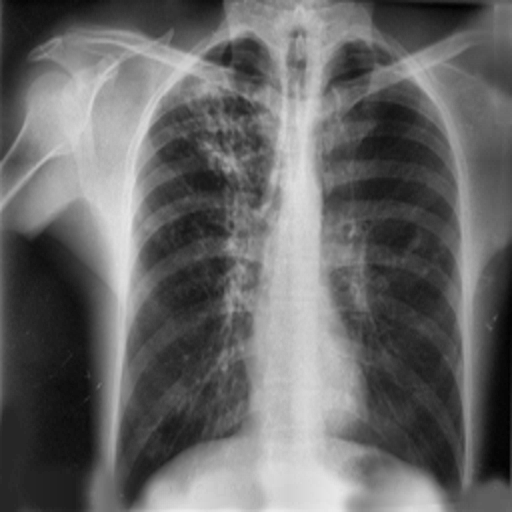
Finding: TUBERCULOSIS